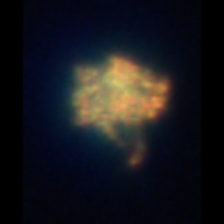
Taxon: Unknown_detritus
Group: Unknown